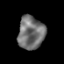
Tissue: prostate
Cell type: Myeloid cells
Senescence score: 0.2501
Nuclear area (px): 851
Mean DAPI intensity: 113.57